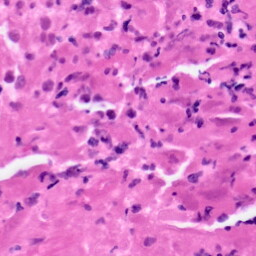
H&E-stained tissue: Pancreatic